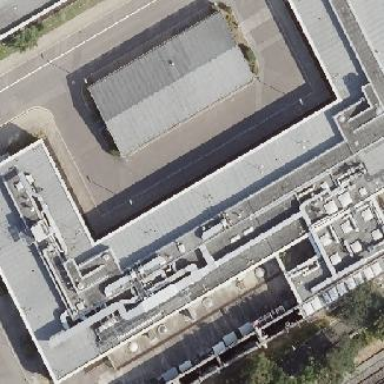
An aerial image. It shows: Government building with flat roof.